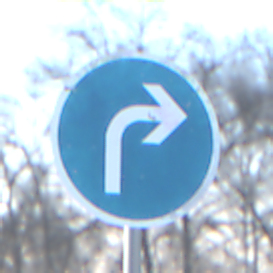
Verkehrszeichen: VorgeschriebeneFahrtrichtungRechts
Umgebung: Outdoor, Suburban
Tageszeit: SunriseSunset
Wetter: PartlyCloudy
Licht: Natural
Jahreszeit: Winter
Kontrast: MediumContrast